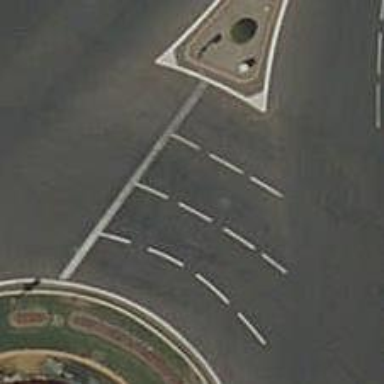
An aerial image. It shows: Road with traffic signals controlling the flow of traffic.